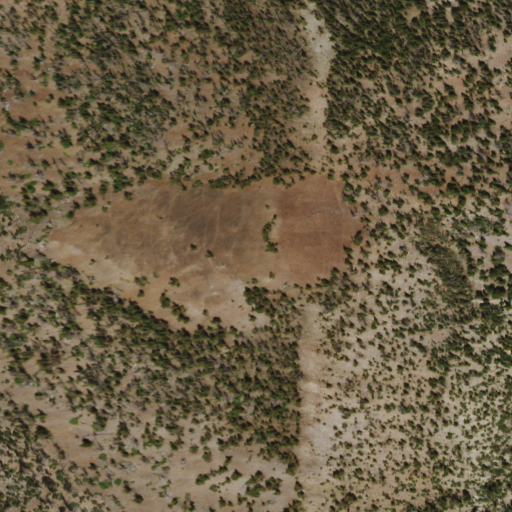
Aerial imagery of mountain in Nevada named North Hill containing evergreen forest and shrub